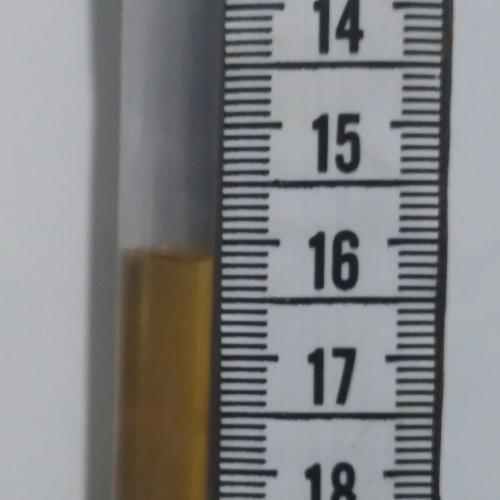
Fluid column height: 16.1 cm